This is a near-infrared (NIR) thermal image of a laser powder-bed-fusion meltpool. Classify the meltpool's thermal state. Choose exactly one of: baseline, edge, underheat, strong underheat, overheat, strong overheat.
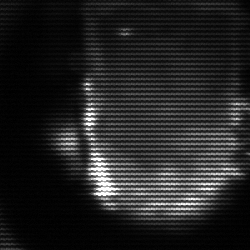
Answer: baseline